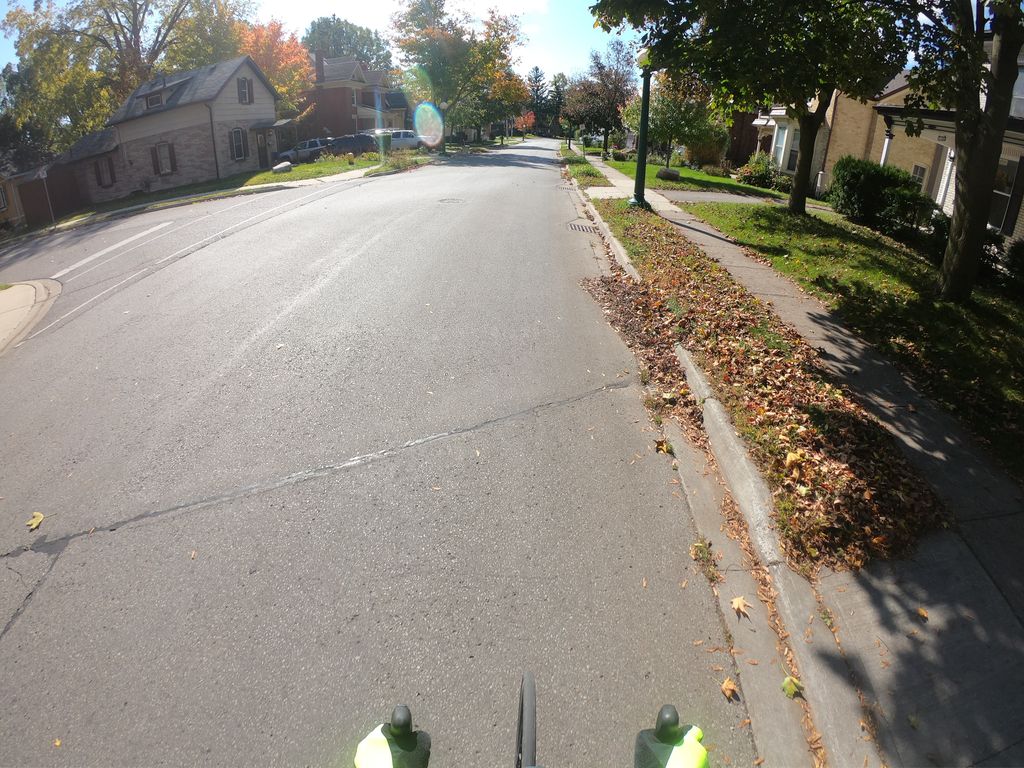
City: kitchener-waterloo